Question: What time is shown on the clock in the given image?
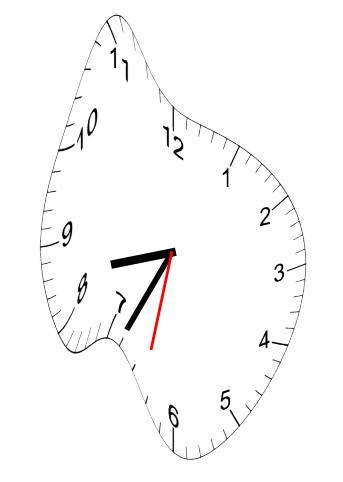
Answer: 08:34:32